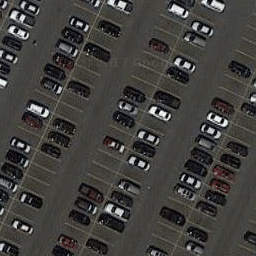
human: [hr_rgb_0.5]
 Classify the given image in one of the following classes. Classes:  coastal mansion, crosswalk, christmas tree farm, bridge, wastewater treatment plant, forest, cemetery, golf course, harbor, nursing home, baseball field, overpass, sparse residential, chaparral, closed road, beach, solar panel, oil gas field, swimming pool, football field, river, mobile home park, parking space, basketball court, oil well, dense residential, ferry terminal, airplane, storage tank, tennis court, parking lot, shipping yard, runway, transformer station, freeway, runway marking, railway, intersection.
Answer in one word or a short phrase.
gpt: parking lot